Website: bh-photo
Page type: store-pickup
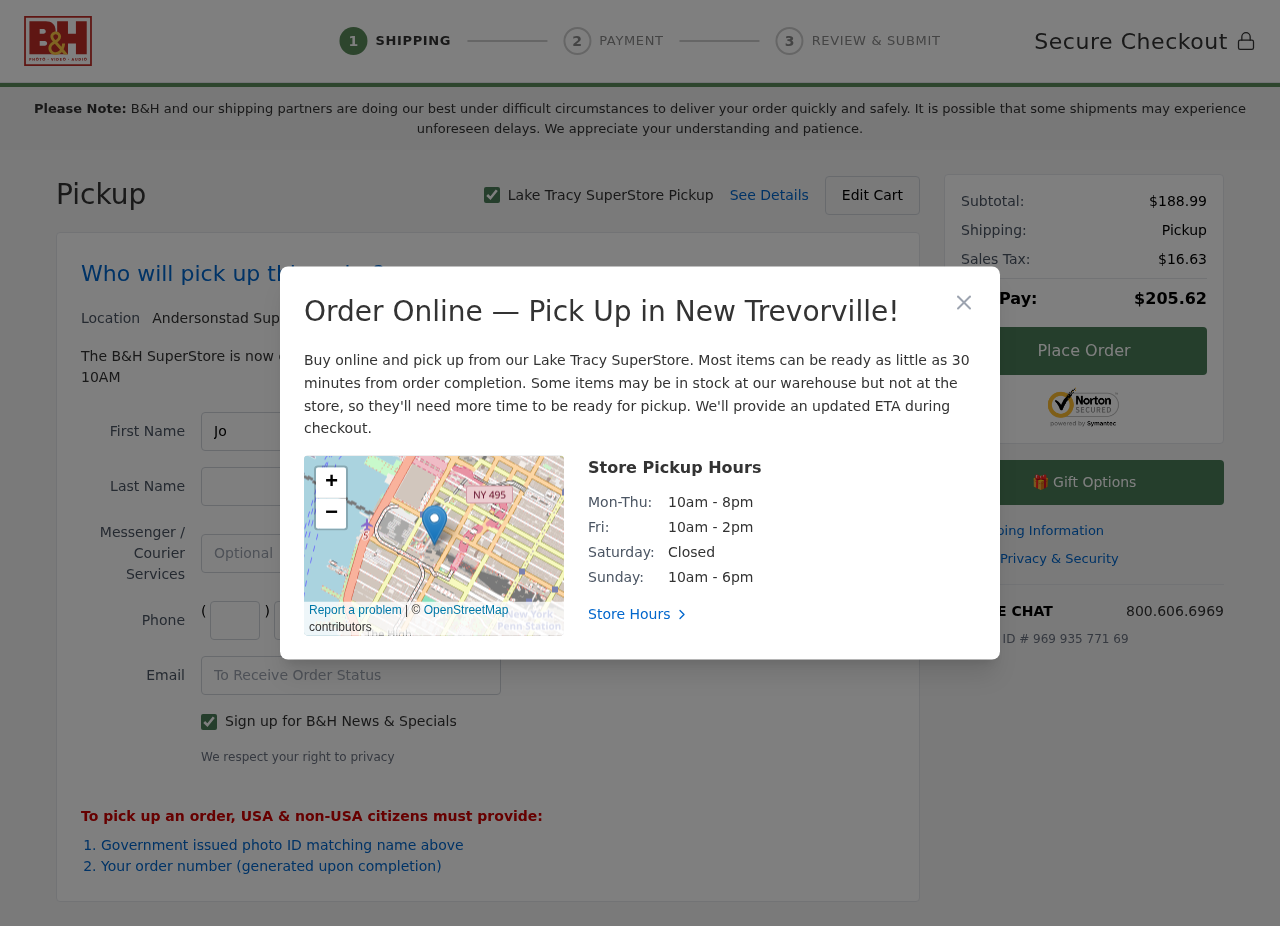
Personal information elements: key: PII_CITY
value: Lake Tracy
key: PII_CITY2
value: Andersonstad
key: PII_CITY3
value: New Trevorville
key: PII_EMAIL
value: jordanmonroe@yahoo.com
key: PII_FIRSTNAME
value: Jordan
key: PII_LASTNAME
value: Monroe
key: PII_PHONE_AREA
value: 313
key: PII_PHONE_PREFIX
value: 494
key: PII_PHONE_SUFFIX
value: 9131
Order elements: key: ORDER_SUBTOTAL
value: $188.99
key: ORDER_TAX
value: $16.63
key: ORDER_TOTAL
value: $205.62
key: ORDER_ID
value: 969 935 771 69